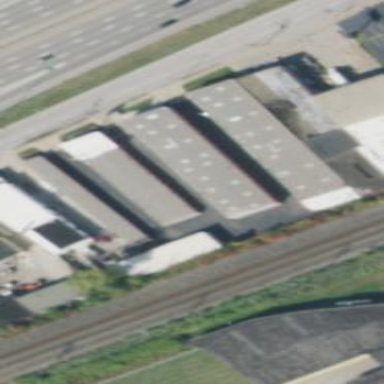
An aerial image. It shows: Building that serves as storage rental shop.